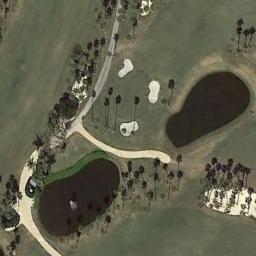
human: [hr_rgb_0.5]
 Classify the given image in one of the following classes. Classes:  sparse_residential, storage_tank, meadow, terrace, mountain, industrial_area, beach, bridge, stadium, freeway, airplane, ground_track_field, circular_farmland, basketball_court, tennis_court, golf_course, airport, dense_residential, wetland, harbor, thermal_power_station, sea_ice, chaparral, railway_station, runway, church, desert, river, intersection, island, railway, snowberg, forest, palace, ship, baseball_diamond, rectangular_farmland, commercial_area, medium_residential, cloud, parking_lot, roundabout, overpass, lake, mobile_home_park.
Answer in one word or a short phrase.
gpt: golf_course